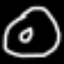
Label: donut